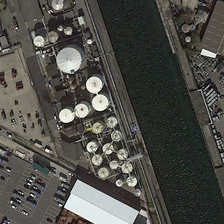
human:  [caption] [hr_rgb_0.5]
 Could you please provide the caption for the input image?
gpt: many storage tanks and several buildings with a parking lot are near a river .

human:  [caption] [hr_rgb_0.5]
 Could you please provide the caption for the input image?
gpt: many storage tanks and several buildings with a parking lot are near a river .

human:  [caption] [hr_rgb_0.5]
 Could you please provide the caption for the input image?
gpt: many storage tanks and several buildings with a parking lot are near a river .

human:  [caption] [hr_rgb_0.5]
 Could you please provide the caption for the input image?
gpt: many storage tanks and several buildings with a parking lot are near a river .

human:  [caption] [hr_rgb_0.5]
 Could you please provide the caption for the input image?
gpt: many storage tanks and several buildings with a parking lot are near a river .